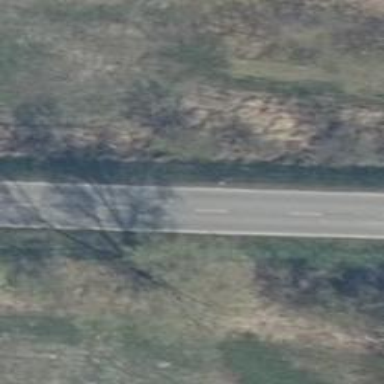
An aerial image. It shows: Secondary road with asphalt surface and embankment.